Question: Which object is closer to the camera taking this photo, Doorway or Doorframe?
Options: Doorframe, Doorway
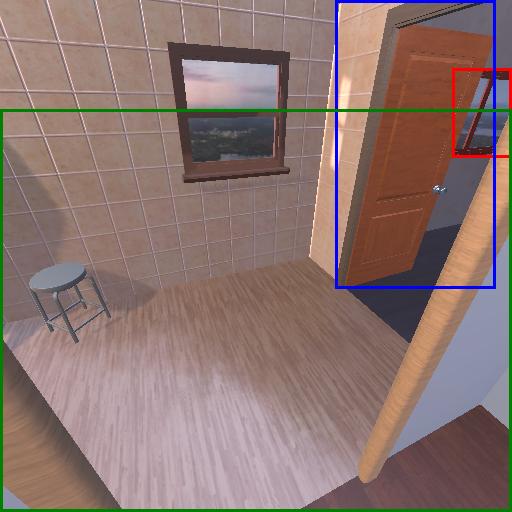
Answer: Doorframe